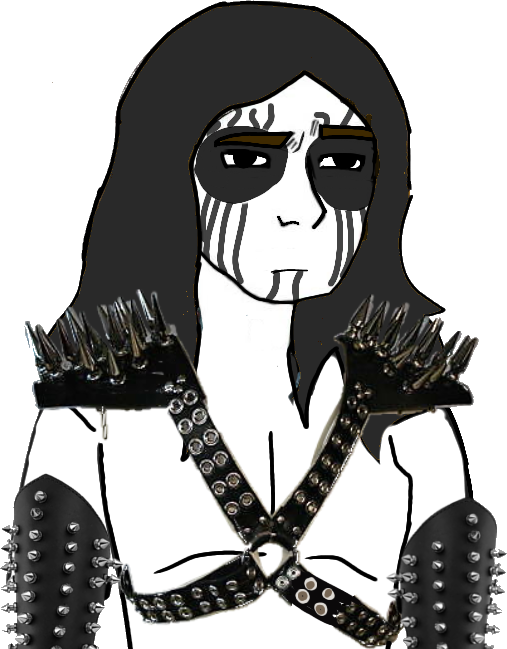
Label: 5_Twinkjak